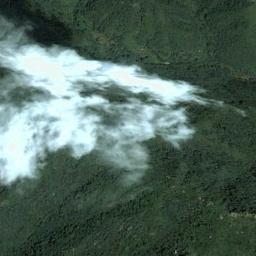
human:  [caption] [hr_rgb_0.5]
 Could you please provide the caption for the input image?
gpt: The stratocumulus are located above the land covered by dense vegetation .

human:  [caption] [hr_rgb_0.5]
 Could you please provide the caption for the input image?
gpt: White clouds on green earth .

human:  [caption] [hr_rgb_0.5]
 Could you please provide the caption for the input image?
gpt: There is a little thin cloud above the farmland .

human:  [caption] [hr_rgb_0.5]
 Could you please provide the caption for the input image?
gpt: The white cloud is above green land .

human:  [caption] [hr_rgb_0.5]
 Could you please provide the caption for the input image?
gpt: There are some white clouds over a green land .